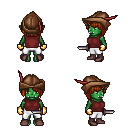
a pixel art fantasy rpg character, female body template, orc, green skin, maroon sleeveless shirt, white pants, brunette pageboy hairstyle, leather cap, gold gloves, maroon shoes, dagger, four views (front, back, left, right), 2x2 character sprite sheet, small pixel art, hard edges, no anti-aliasing